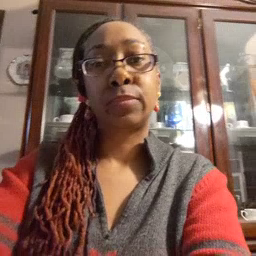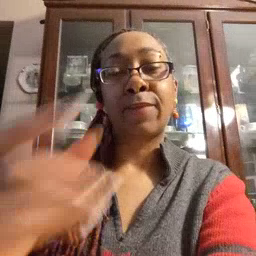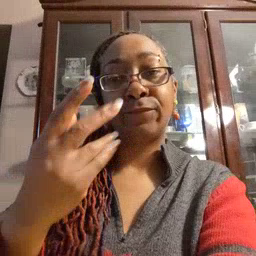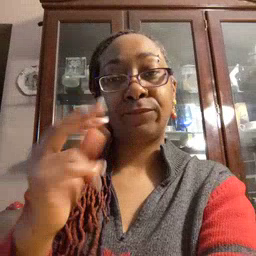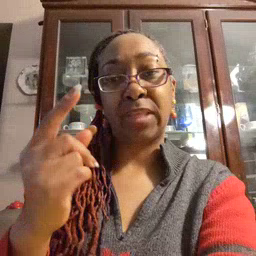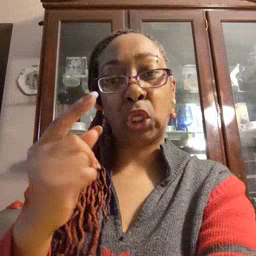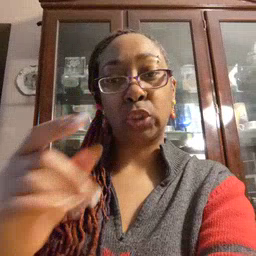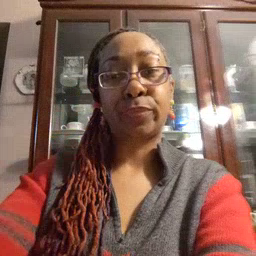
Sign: finger